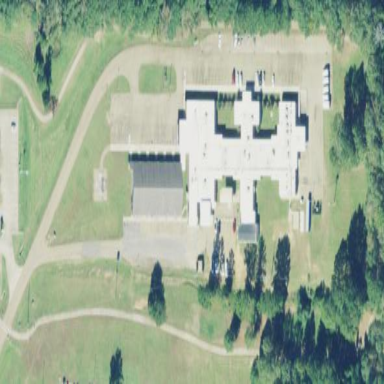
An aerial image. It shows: Healthcare facility identified as hospital.